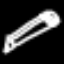
Label: pencil